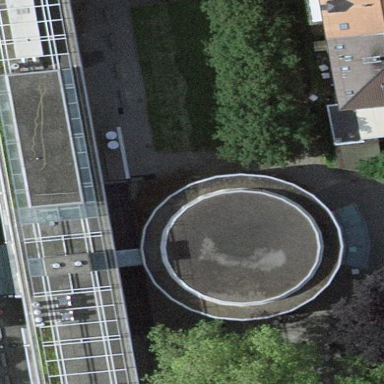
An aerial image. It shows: School building with flat roof. The building and roof are of aqua color.